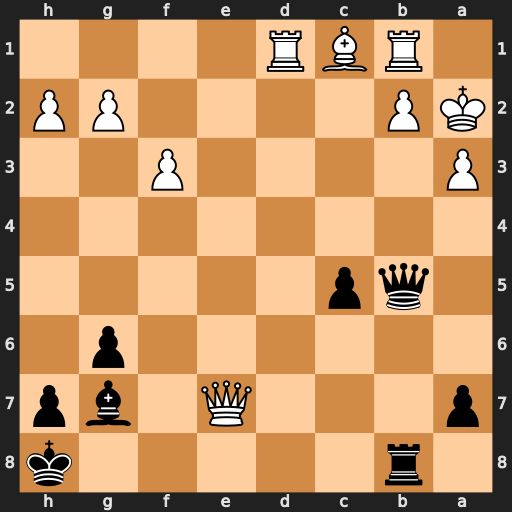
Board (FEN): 1r5k/p3Q1bp/6p1/1qp5/8/P4P2/KP4PP/1RBR4
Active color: b
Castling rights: -
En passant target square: -
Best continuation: Qb3+ Ka1 Qxa3#